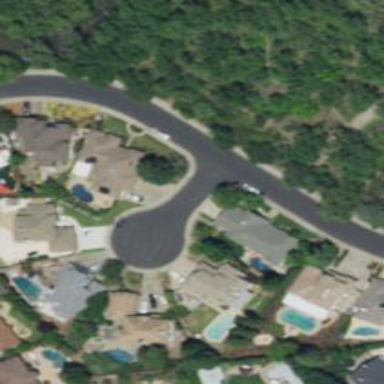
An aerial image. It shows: Turning circle on the road.